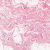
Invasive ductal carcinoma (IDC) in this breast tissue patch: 0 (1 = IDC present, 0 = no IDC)